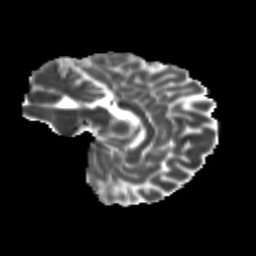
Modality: MD
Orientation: sagittal
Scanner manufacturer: siemens
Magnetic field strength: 3 T
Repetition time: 9.2 s
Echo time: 0.084 s